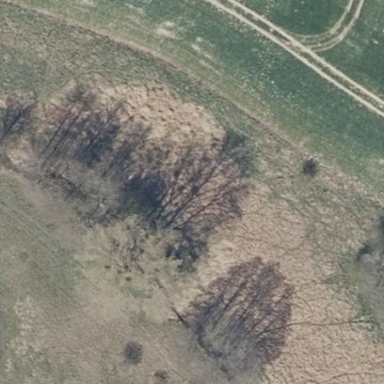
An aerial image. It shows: Patch of scrub vegetation.